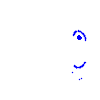
Particle: pion